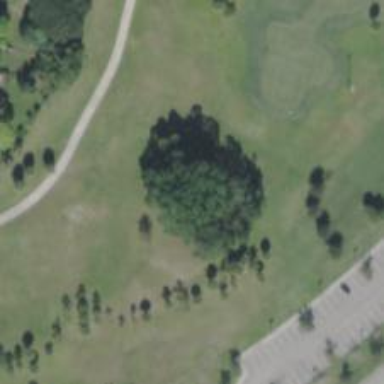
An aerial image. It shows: Disc golf basket.